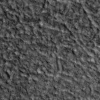
Atmospheric dust classification: not_dusty